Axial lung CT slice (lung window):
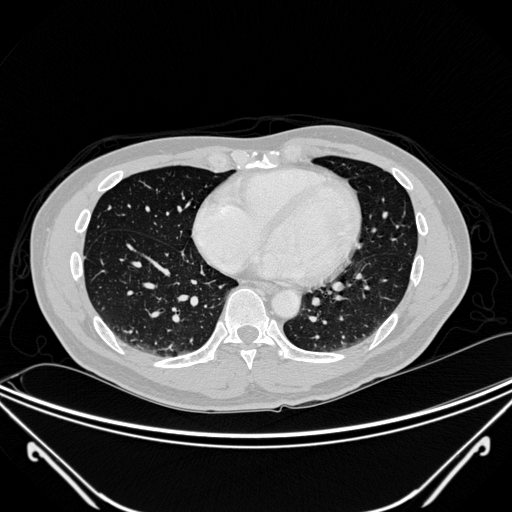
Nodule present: no